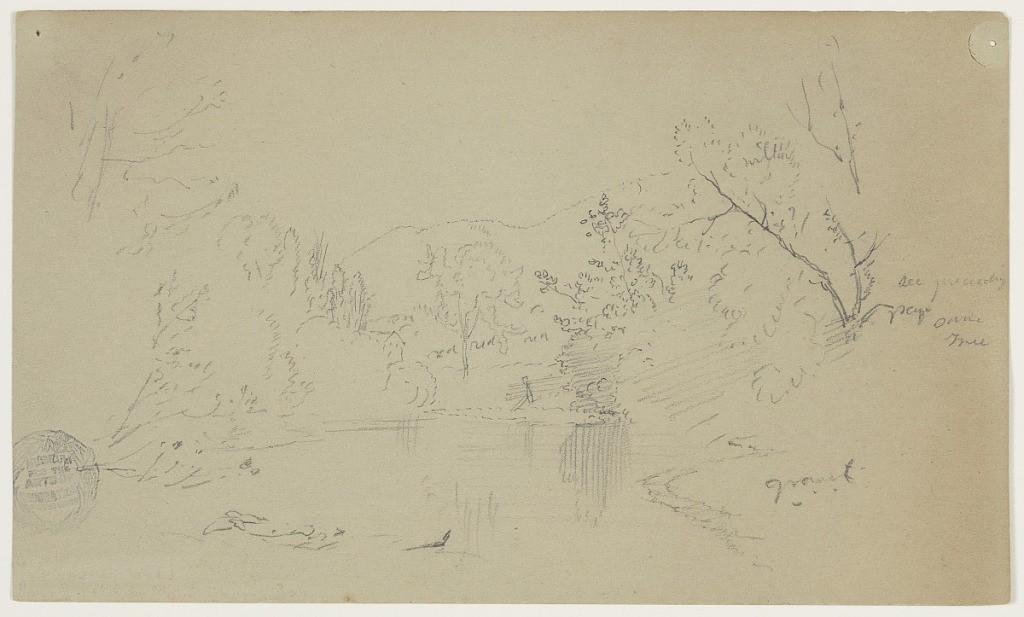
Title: Winding River in the Woods of Vermont
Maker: Frederic Edwin Church, American, 1826–1900
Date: October 6, 1865
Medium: Graphite on gray-green wove paper
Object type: Drawing
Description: Landscape sketch showing a view of a winding river in the dense deciduous woods of Vermont. The river's surface extends from the foreground at lower center and into the middle distance, and is bounded on all sides by heavily wooded shorelines. One prominently tree is darkly sketched at right, while another isolated tree is visible on the opposite bank at center. The gabled facade of a house is included beside it at left. In the background, a mountain range covered in trees backdrops the scene.